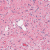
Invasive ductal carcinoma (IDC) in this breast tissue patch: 1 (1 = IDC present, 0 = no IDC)